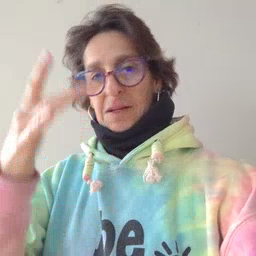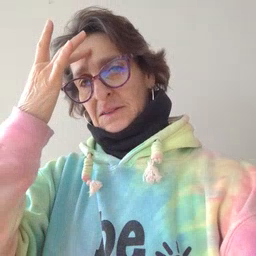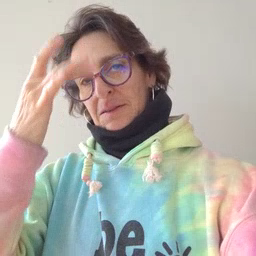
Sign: sick